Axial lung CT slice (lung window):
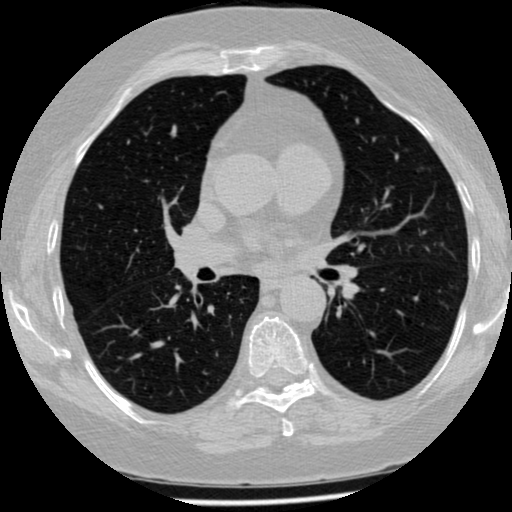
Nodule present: no